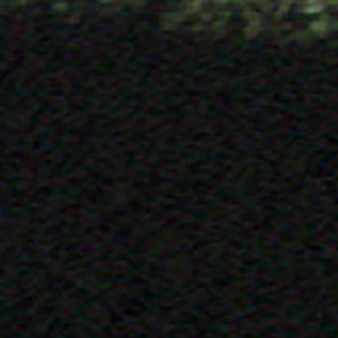
Label: other